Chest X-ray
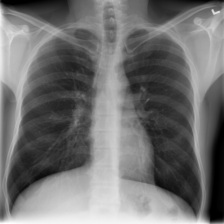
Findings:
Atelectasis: negative
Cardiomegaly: negative
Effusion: negative
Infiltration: negative
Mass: negative
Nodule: negative
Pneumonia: negative
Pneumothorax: negative
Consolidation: negative
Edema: negative
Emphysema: negative
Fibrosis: negative
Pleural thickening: negative
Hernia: negative